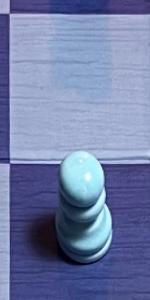
Label: Pawn_White